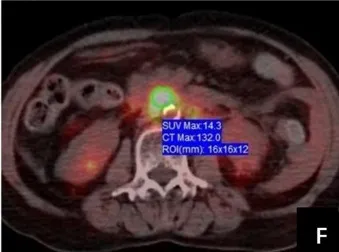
Examinations and histopathological results during work-up of the patient. Thickened peritoneum and mesenteries and slightly larger lymph nodes in the mesenteries were found with intense FDG uptake (SUVmax=14.3).
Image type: radiology (pet)